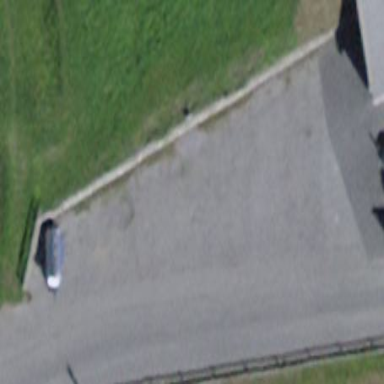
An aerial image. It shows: Parking area with asphalt surface.